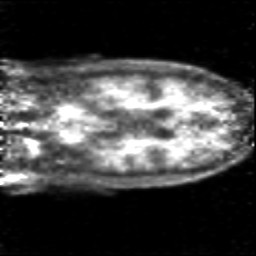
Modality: PET
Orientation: coronal
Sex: male
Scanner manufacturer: siemens